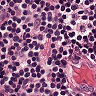
Metastatic tissue present: no